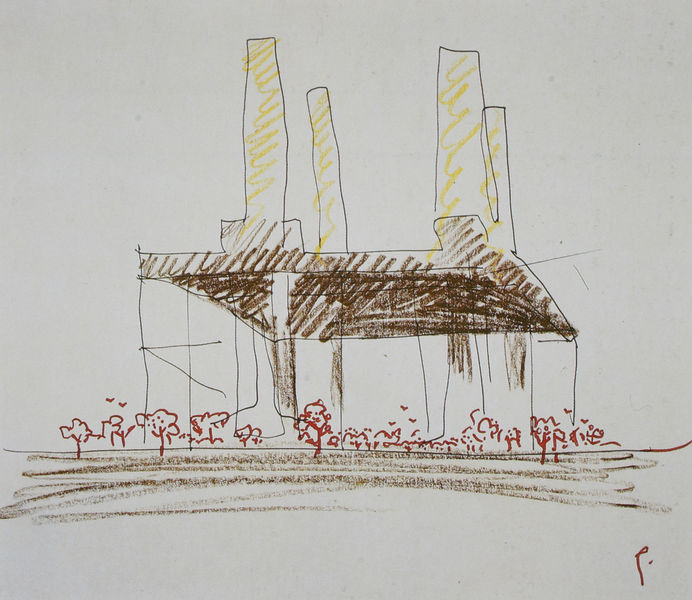
Titel: "Bat Hat", Entwurf für die Umgestaltung des Battersea-Kraftwerks in London - Ansichtsskizze
Künstler: Cedric Price
Schlagwörter: himmel, laub, bäume, gelb, braun, pfeiler, schwarz, skizze, stützen, zeichnung, dach, rot, architektur, vögel, boden, decke, studie, grafik, graphik, linien, vorstellung, türme, linear, schraffur, quer, entwurf, stift, senkrecht, waagerecht, vorlage, aufriss, ragen, aufragen